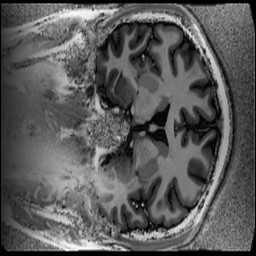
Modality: UNIT1
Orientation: coronal
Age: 30
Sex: male
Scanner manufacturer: siemens
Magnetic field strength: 6.98 T
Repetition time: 6 s
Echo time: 0.00283 s